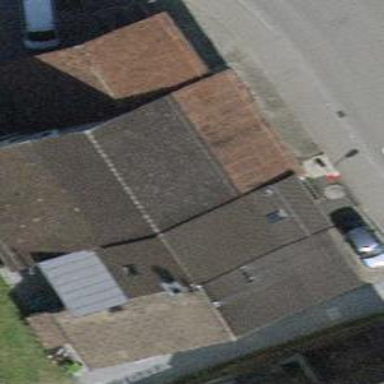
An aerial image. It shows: Terrace building.